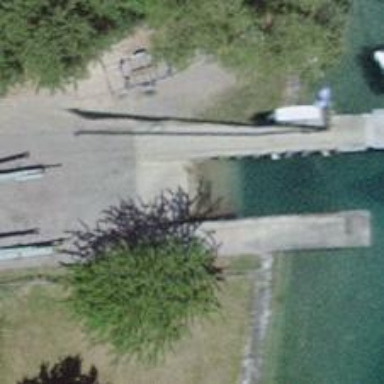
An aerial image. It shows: Slipway on leisure land.